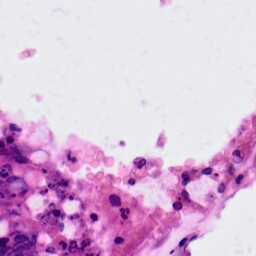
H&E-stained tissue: Colon